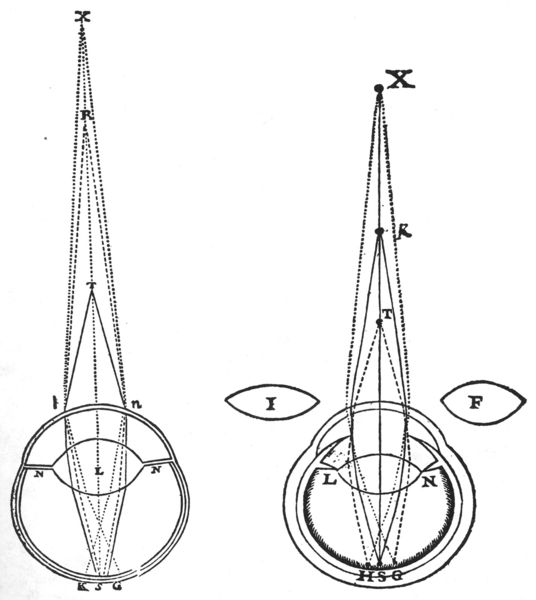
Titel: Diagrams of accomodation from Descartes
Künstler: R. Descartes
Schlagwörter: weiß, licht, schwarz, zeichnung, augen, sehen, auge, perlen, apfel, perspektive, zwei, studie, schattierung, linien, punkte, schnitt, buchstaben, kreise, medizin, schema, sicht, konstruktion, forschung, querschnitt, winkel, linse, brechung, entfernung, augapfel, sehstrahl, optik, augäpfel, netzhaut, retina, r, i, x, n, l, f, hsg, sehsinn, sichtfeld